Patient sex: M
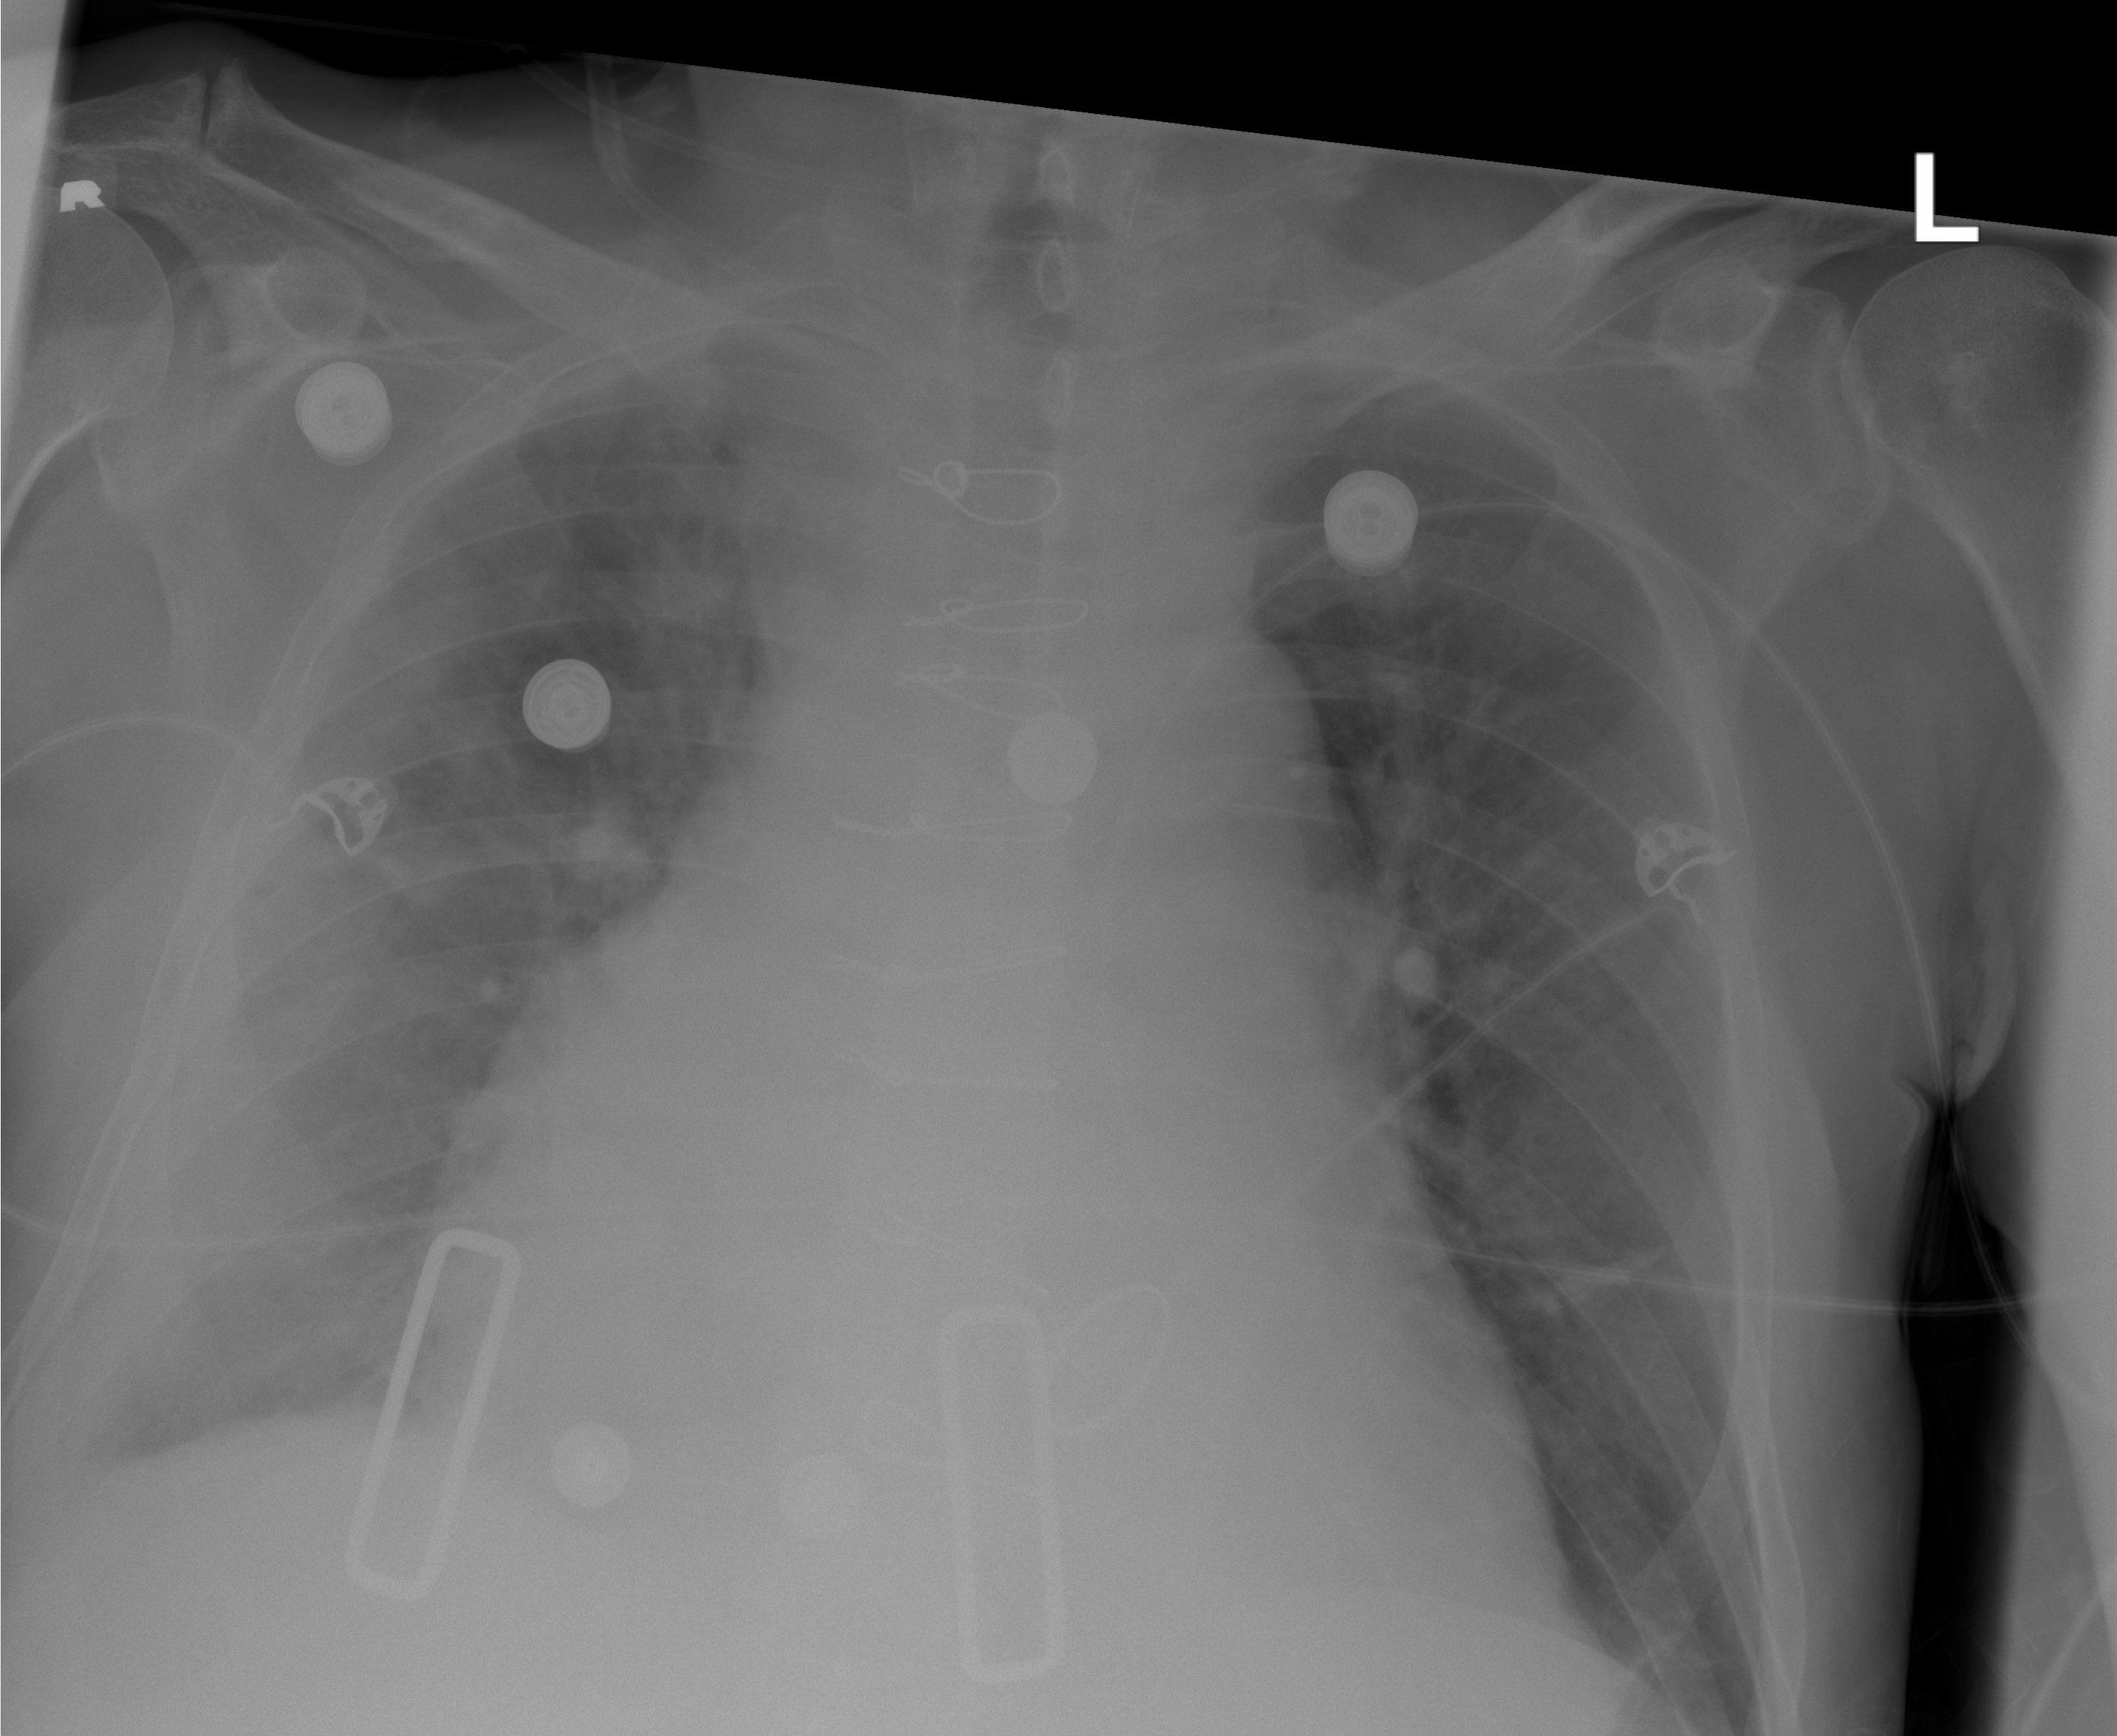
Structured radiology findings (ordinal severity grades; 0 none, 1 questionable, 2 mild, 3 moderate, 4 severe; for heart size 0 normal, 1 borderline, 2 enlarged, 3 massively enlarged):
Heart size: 2
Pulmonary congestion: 0
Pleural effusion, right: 1
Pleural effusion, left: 0
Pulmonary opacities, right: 0
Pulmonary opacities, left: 0
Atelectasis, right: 2
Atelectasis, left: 0